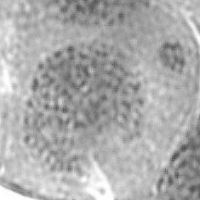
Label: prophase